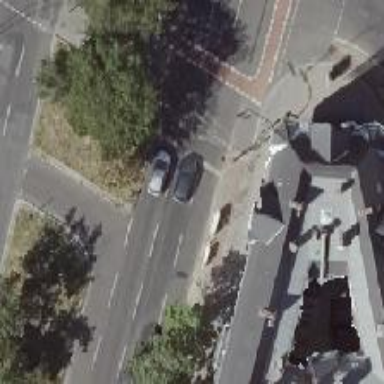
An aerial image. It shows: Road with traffic signals.